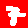
Digit: 7